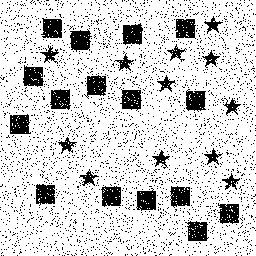
Squares: 16
Triangles: 0
Stars: 12
Total shapes: 28